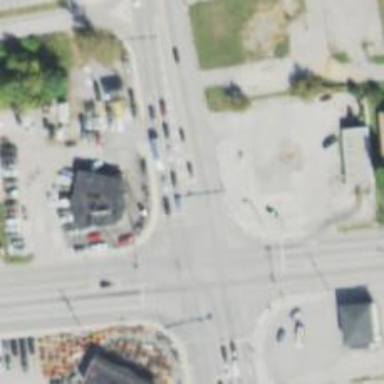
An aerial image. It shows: Asphalt road with primary designation. There is sidewalk on the left side.